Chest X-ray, PA view. Patient: 54 years old, sex M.
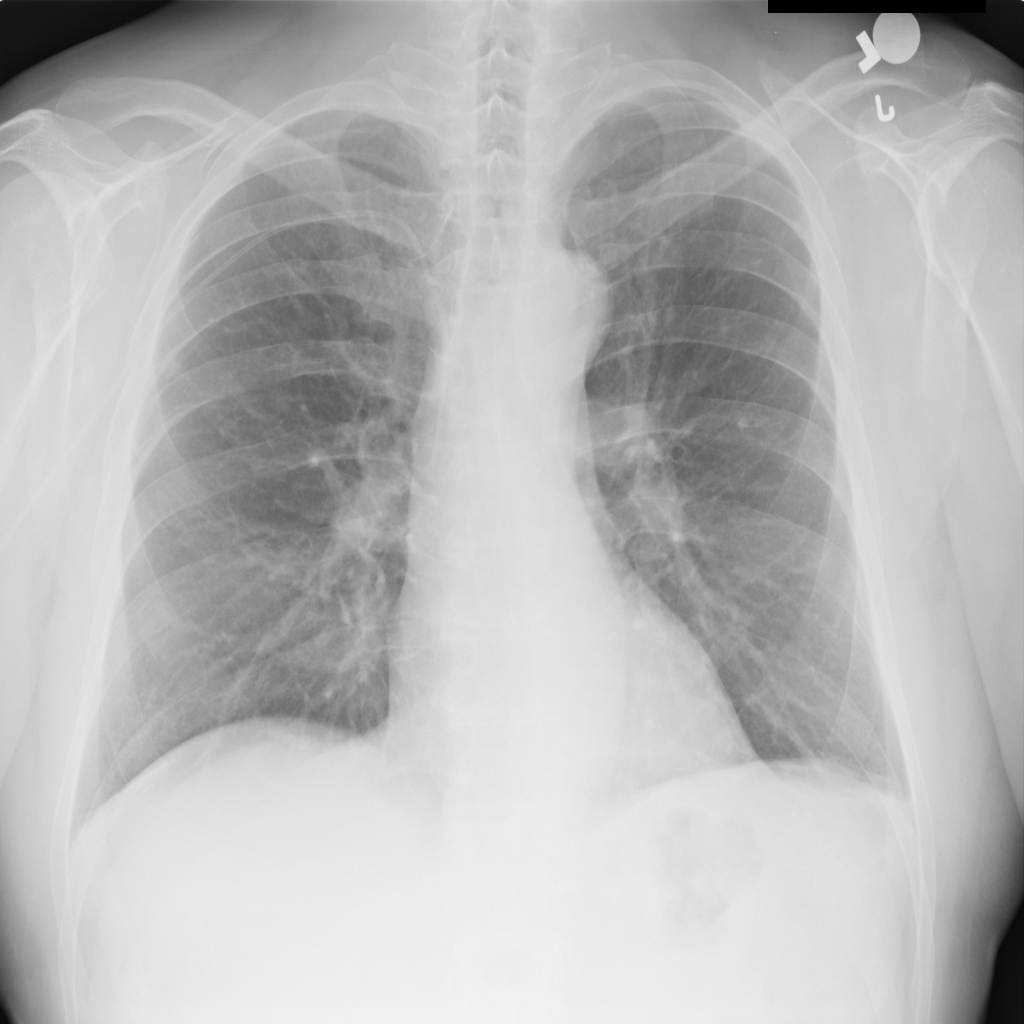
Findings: Atelectasis